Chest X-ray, PA view. Patient: 26 years old, sex F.
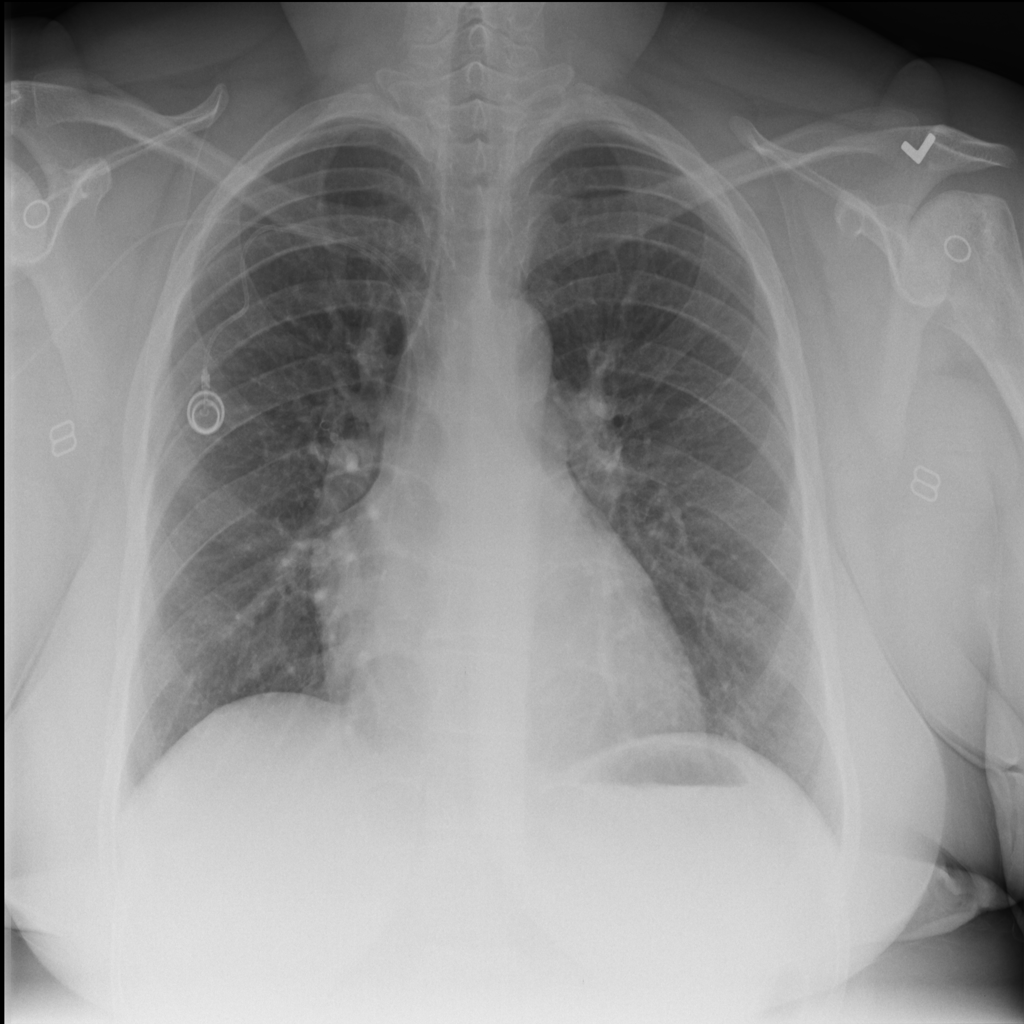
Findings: No Finding